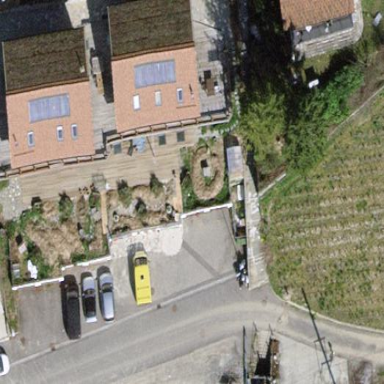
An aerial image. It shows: Community garden providing leisure land.